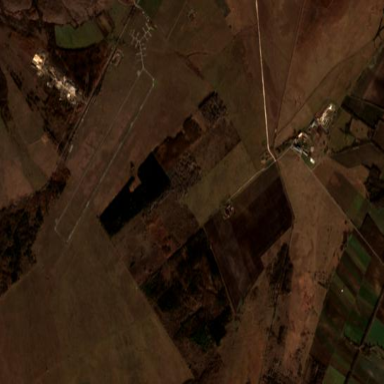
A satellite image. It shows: Military airfield located within larger aerodrome area.